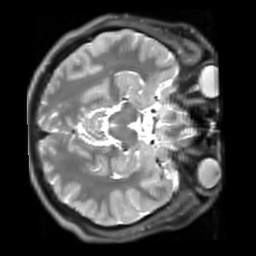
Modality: PDw
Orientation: axial
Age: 20
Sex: male
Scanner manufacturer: siemens
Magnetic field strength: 3 T
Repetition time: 11.88 s
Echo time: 0.014 s